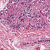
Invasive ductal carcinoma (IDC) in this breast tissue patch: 0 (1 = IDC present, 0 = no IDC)